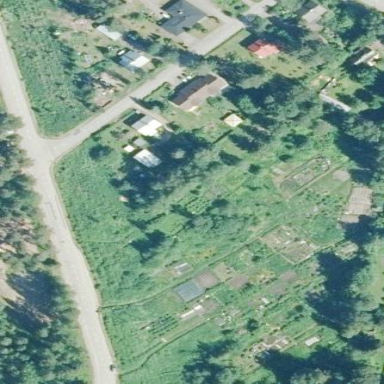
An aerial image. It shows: Allotments area.